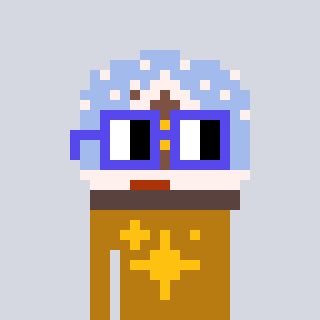
a pixel art character with square blue glasses, a snow globe-shaped head and a gold-colored body on a cool background